Interaction volume radius: 10 \u00c5
Interaction volume height: 10 \u00c5
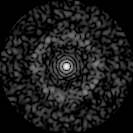
Disorder parameter: 0.835